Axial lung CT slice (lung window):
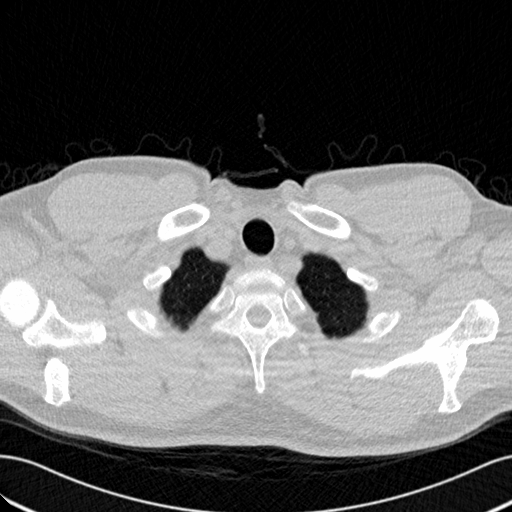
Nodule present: no